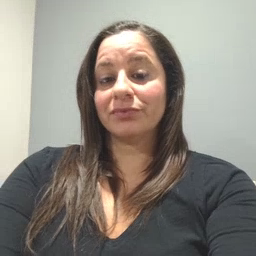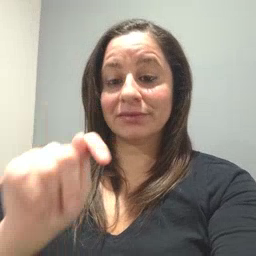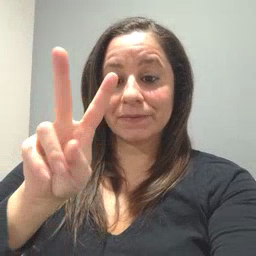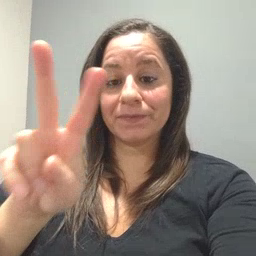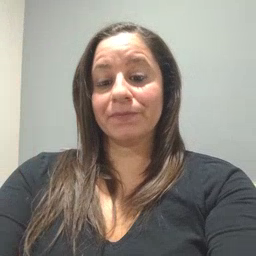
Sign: TV